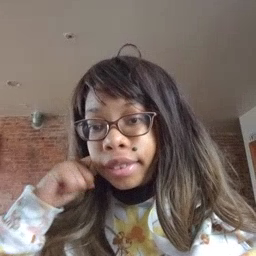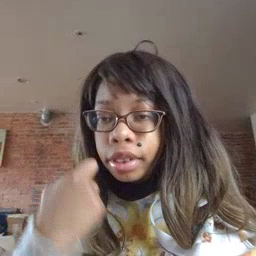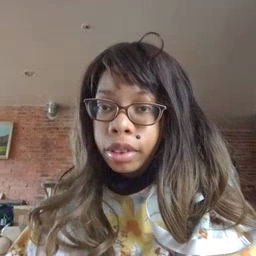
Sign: apple